Question: table and i want to search it client side using a search form and its column filtering or using any plugin/technique .
I have tried to find it on goggle but its just giving me each column filtering .
i have following form :

i have a form in which form row is equal to data-table column and i need to implement 'and' and 'or' functionality to search.
Please help , thanks :)
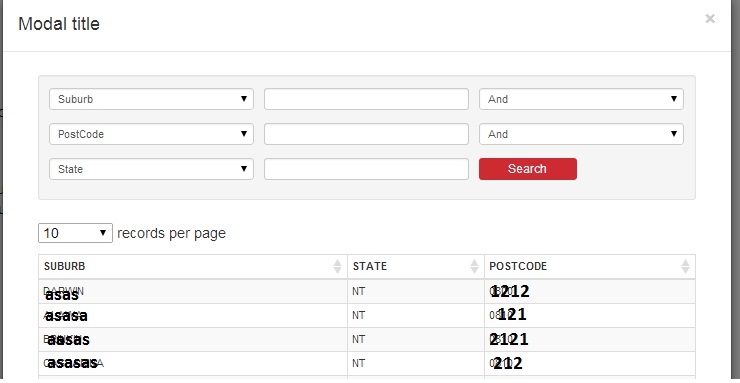
Answer: Use the fnFilter API method of DataTables ( <URL> to apply a filter term to the table.